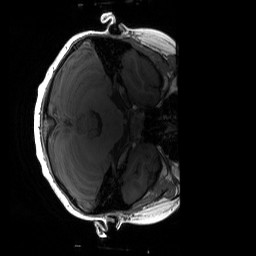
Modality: T1w
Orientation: axial
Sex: male
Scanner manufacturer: siemens
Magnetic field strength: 3 T
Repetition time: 1.9 s
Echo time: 0.00243 s